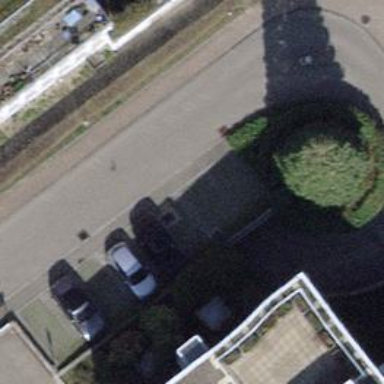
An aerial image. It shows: Parking area.